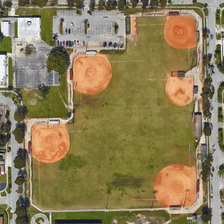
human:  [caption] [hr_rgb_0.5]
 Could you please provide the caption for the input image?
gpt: many trees around a meadow .

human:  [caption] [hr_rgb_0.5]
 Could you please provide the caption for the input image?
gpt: so many trees around a meadow are there .

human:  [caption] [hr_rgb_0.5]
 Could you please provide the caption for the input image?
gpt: so many trees around a meadow are there .

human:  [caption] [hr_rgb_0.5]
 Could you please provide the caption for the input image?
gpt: many trees around a meadow .

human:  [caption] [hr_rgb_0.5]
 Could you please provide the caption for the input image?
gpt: so many trees around a meadow are there .